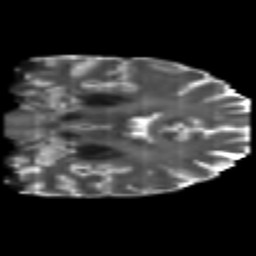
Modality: T2w
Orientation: coronal
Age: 43
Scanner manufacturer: philips
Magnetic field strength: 3 T
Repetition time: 8.608 s
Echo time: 0.1268 s